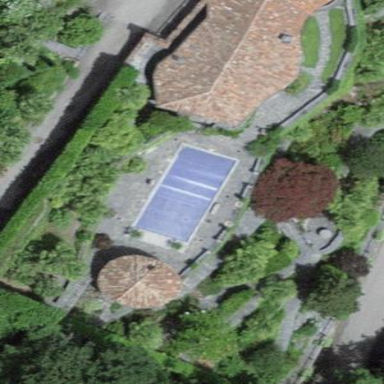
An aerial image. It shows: Outdoor swimming pool in leisure land.